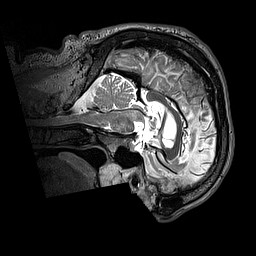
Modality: T2w
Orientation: sagittal
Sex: male
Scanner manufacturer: siemens
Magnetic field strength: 3 T
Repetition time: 3.2 s
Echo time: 0.409 s